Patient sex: M
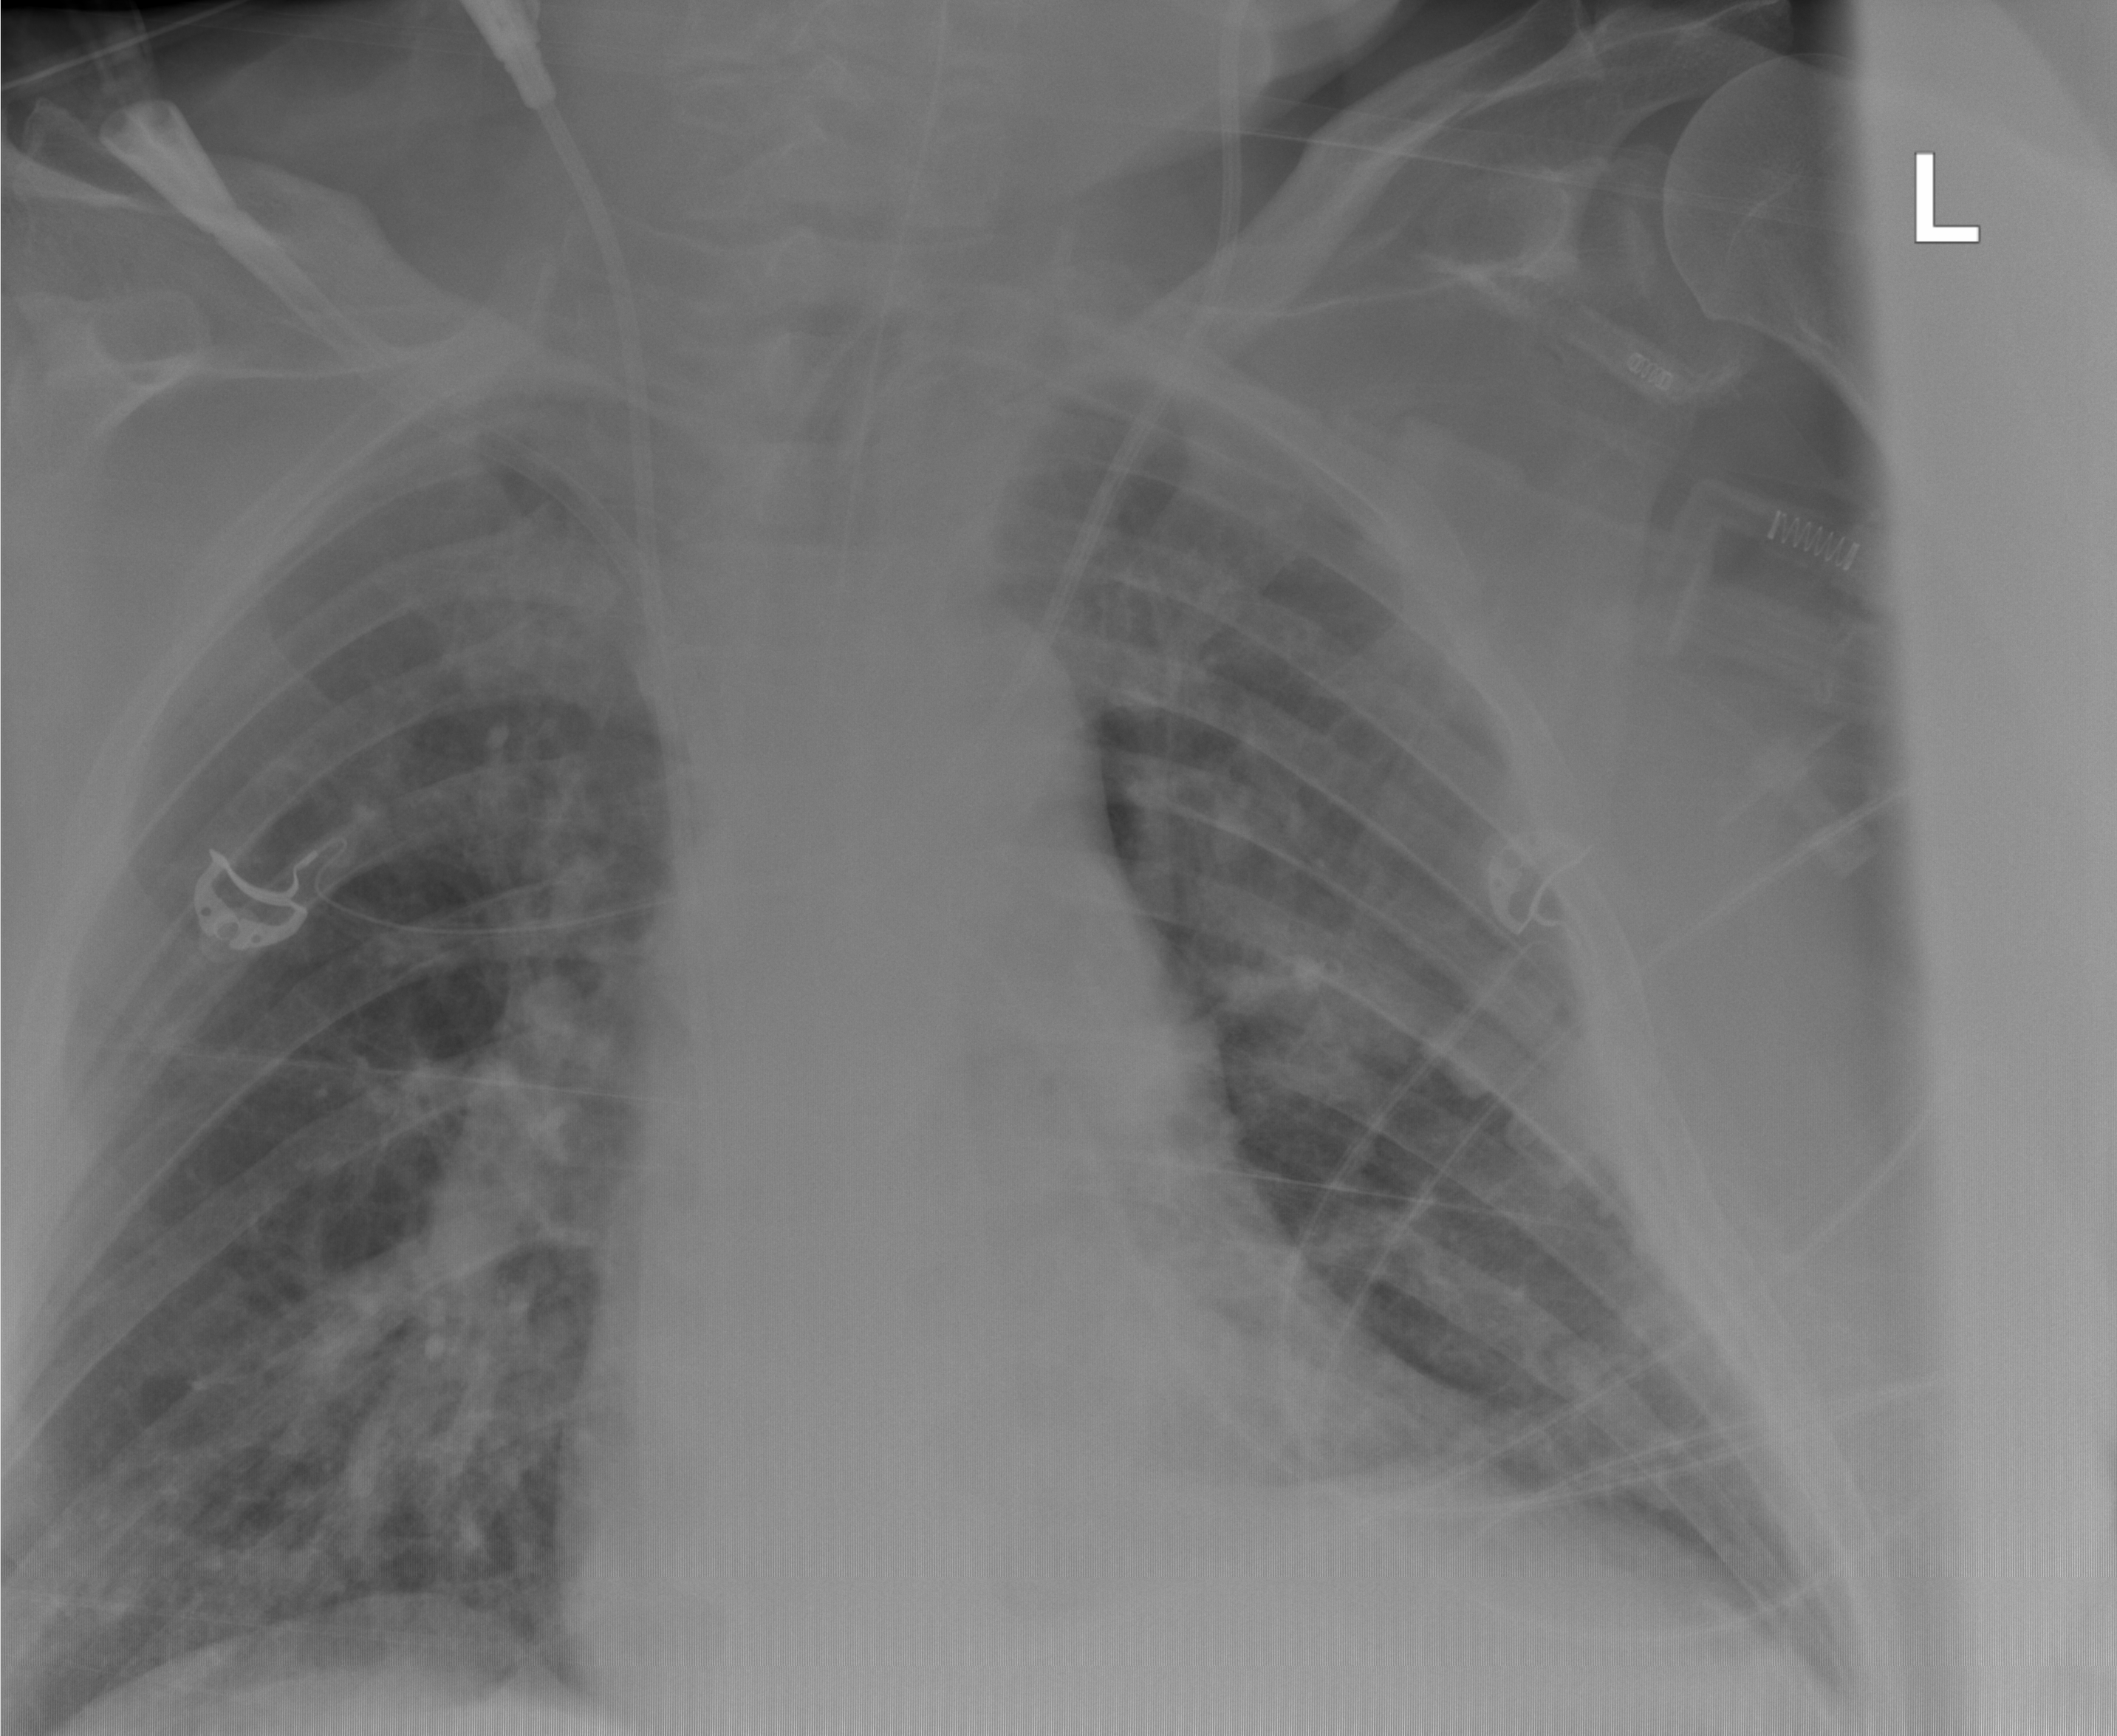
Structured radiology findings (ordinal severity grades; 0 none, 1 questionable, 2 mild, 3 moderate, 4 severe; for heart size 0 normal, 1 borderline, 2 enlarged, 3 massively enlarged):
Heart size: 2
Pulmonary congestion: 2
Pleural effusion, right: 0
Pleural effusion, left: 2
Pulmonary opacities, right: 0
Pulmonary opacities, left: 0
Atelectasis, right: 0
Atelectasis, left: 2